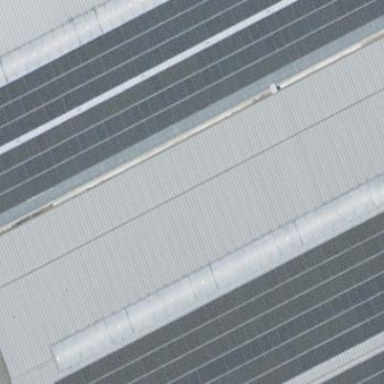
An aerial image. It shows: Solar power generator using photovoltaic method with solar photovoltaic panel types.